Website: walmart
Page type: gifting
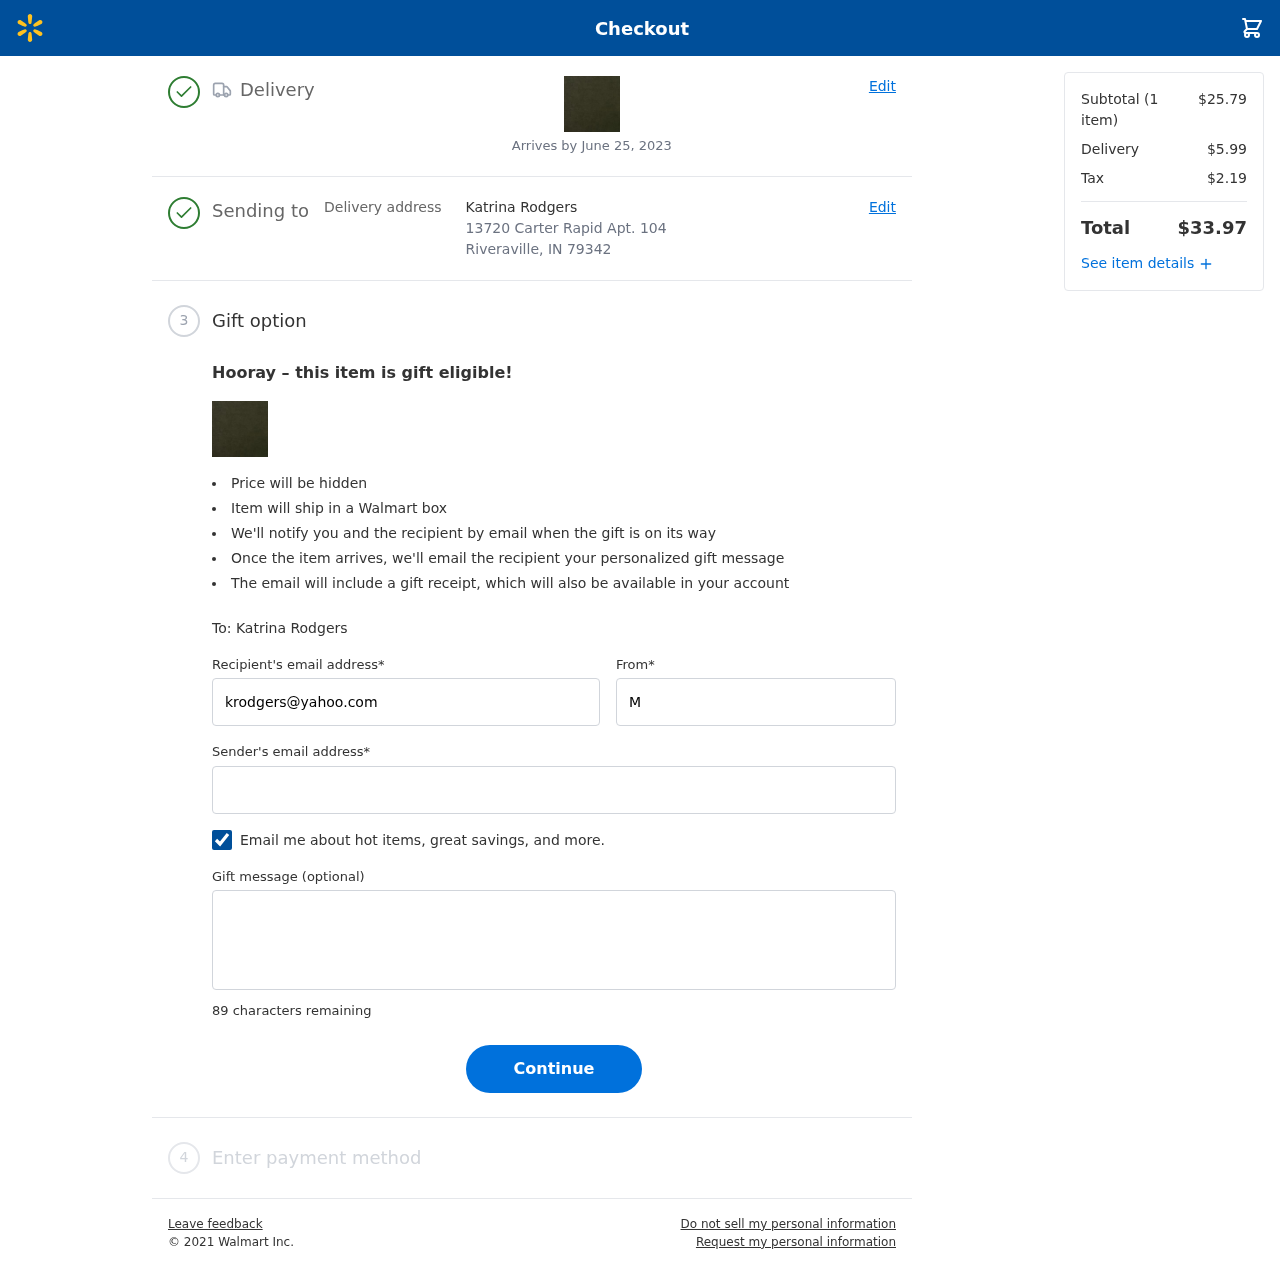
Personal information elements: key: PII_CITY_STATE_ZIP
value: Riveraville, IN 79342
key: PII_EMAIL
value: mario.adams@yahoo.com
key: PII_FIRSTNAME
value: Mario
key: PII_GIFT_EMAIL
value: krodgers@yahoo.com
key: PII_GIFT_FULLNAME
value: Katrina Rodgers
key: PII_GIFT_MESSAGE
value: Hey Katrina! I saw this beautiful forest swatch and thought it would be the perfect touch for your space. Just a little something to brighten your day—we have to celebrate all your amazing energy! Enjoy!
Mario
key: PII_STREET
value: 13720 Carter Rapid Apt. 104
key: PII_GIFT_FIRSTNAME
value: Katrina
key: PII_GIFT_LASTNAME
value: Rodgers
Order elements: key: ORDER_DELIVERY_DATE
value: Arrives by June 25, 2023
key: ORDER_NUM_ITEMS
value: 1
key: ORDER_SUBTOTAL
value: $25.79
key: ORDER_SHIPPING_COST
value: $5.99
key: ORDER_TAX
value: $2.19
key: ORDER_TOTAL
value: $33.97